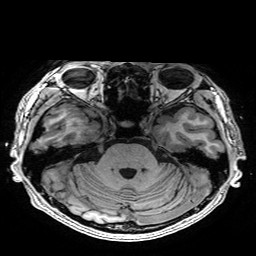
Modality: T1w
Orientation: coronal
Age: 28
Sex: male
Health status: healthy
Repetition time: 2.53 s
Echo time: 0.0034 s